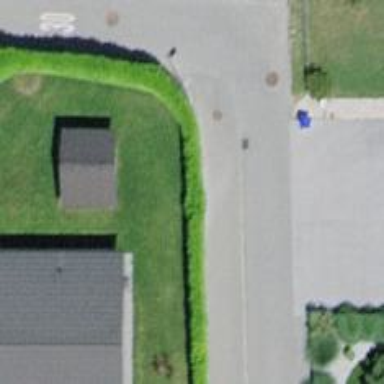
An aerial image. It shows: Residential road.